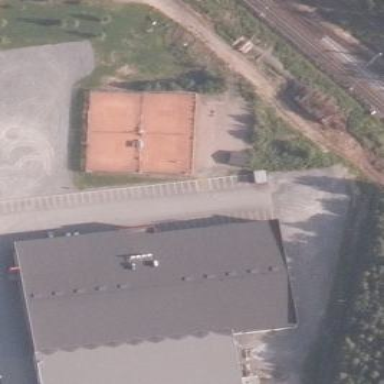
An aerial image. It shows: Civic building located near sports center. The sports center offers facilities for floorball and badminton.